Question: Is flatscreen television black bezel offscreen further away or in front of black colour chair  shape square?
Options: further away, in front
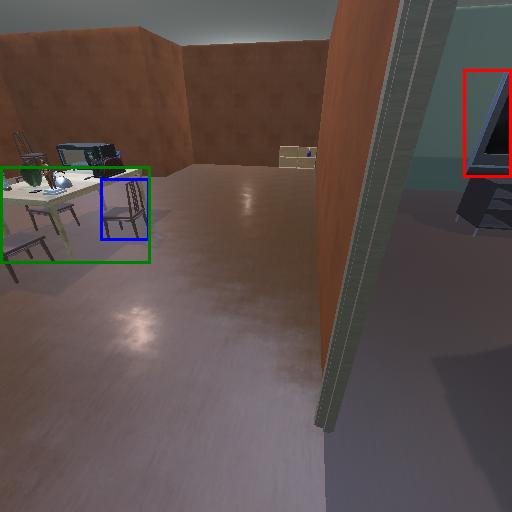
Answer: further away